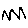
Label: zigzag